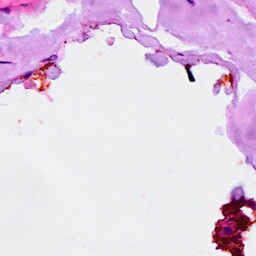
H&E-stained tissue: Breast